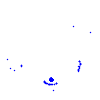
Particle: electron